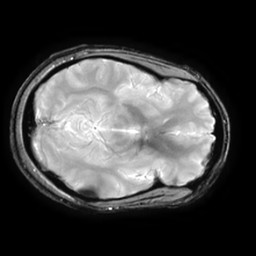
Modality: T2starw
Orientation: axial
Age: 42
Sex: female
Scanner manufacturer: ge
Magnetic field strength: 3 T
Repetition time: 0.65 s
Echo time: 0.02 s